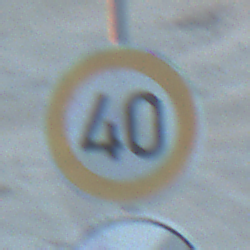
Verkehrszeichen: Geschwindigkeit40
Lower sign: EndeUeberholverbotKraftfahrzeuge
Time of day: SunriseSunset
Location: Outdoor (Beach)
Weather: PartlyCloudy
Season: NotSpecified
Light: Natural